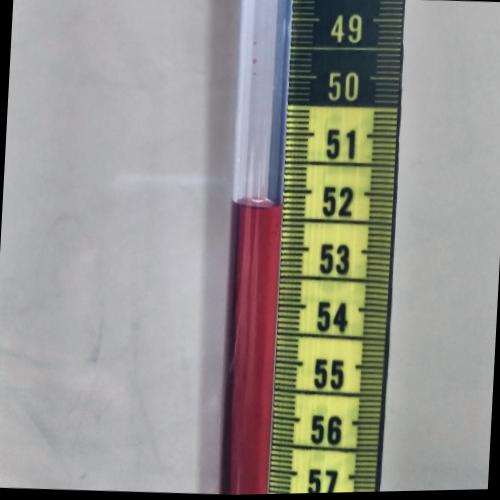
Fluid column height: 52.3 cm